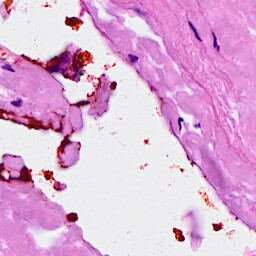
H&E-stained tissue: Breast